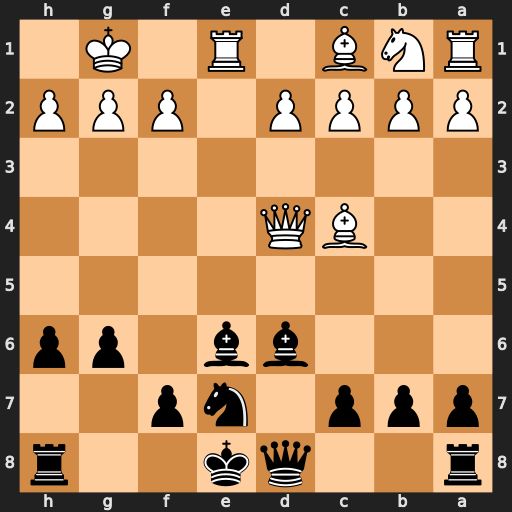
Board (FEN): r2qk2r/ppp1np2/3bb1pp/8/2BQ4/8/PPPP1PPP/RNB1R1K1
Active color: b
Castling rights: kq
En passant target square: -
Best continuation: Bxh2+ Kxh2 Qxd4